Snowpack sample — Snodgrass Mountain, Crested Butte, Colorado (2/4/25, 12:06 PM MST)
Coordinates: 38.923, -106.968
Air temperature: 35 °F
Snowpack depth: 80 cm
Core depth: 80 cm
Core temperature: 32 °F
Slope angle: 14°, slope face: 78°
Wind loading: low
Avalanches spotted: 0
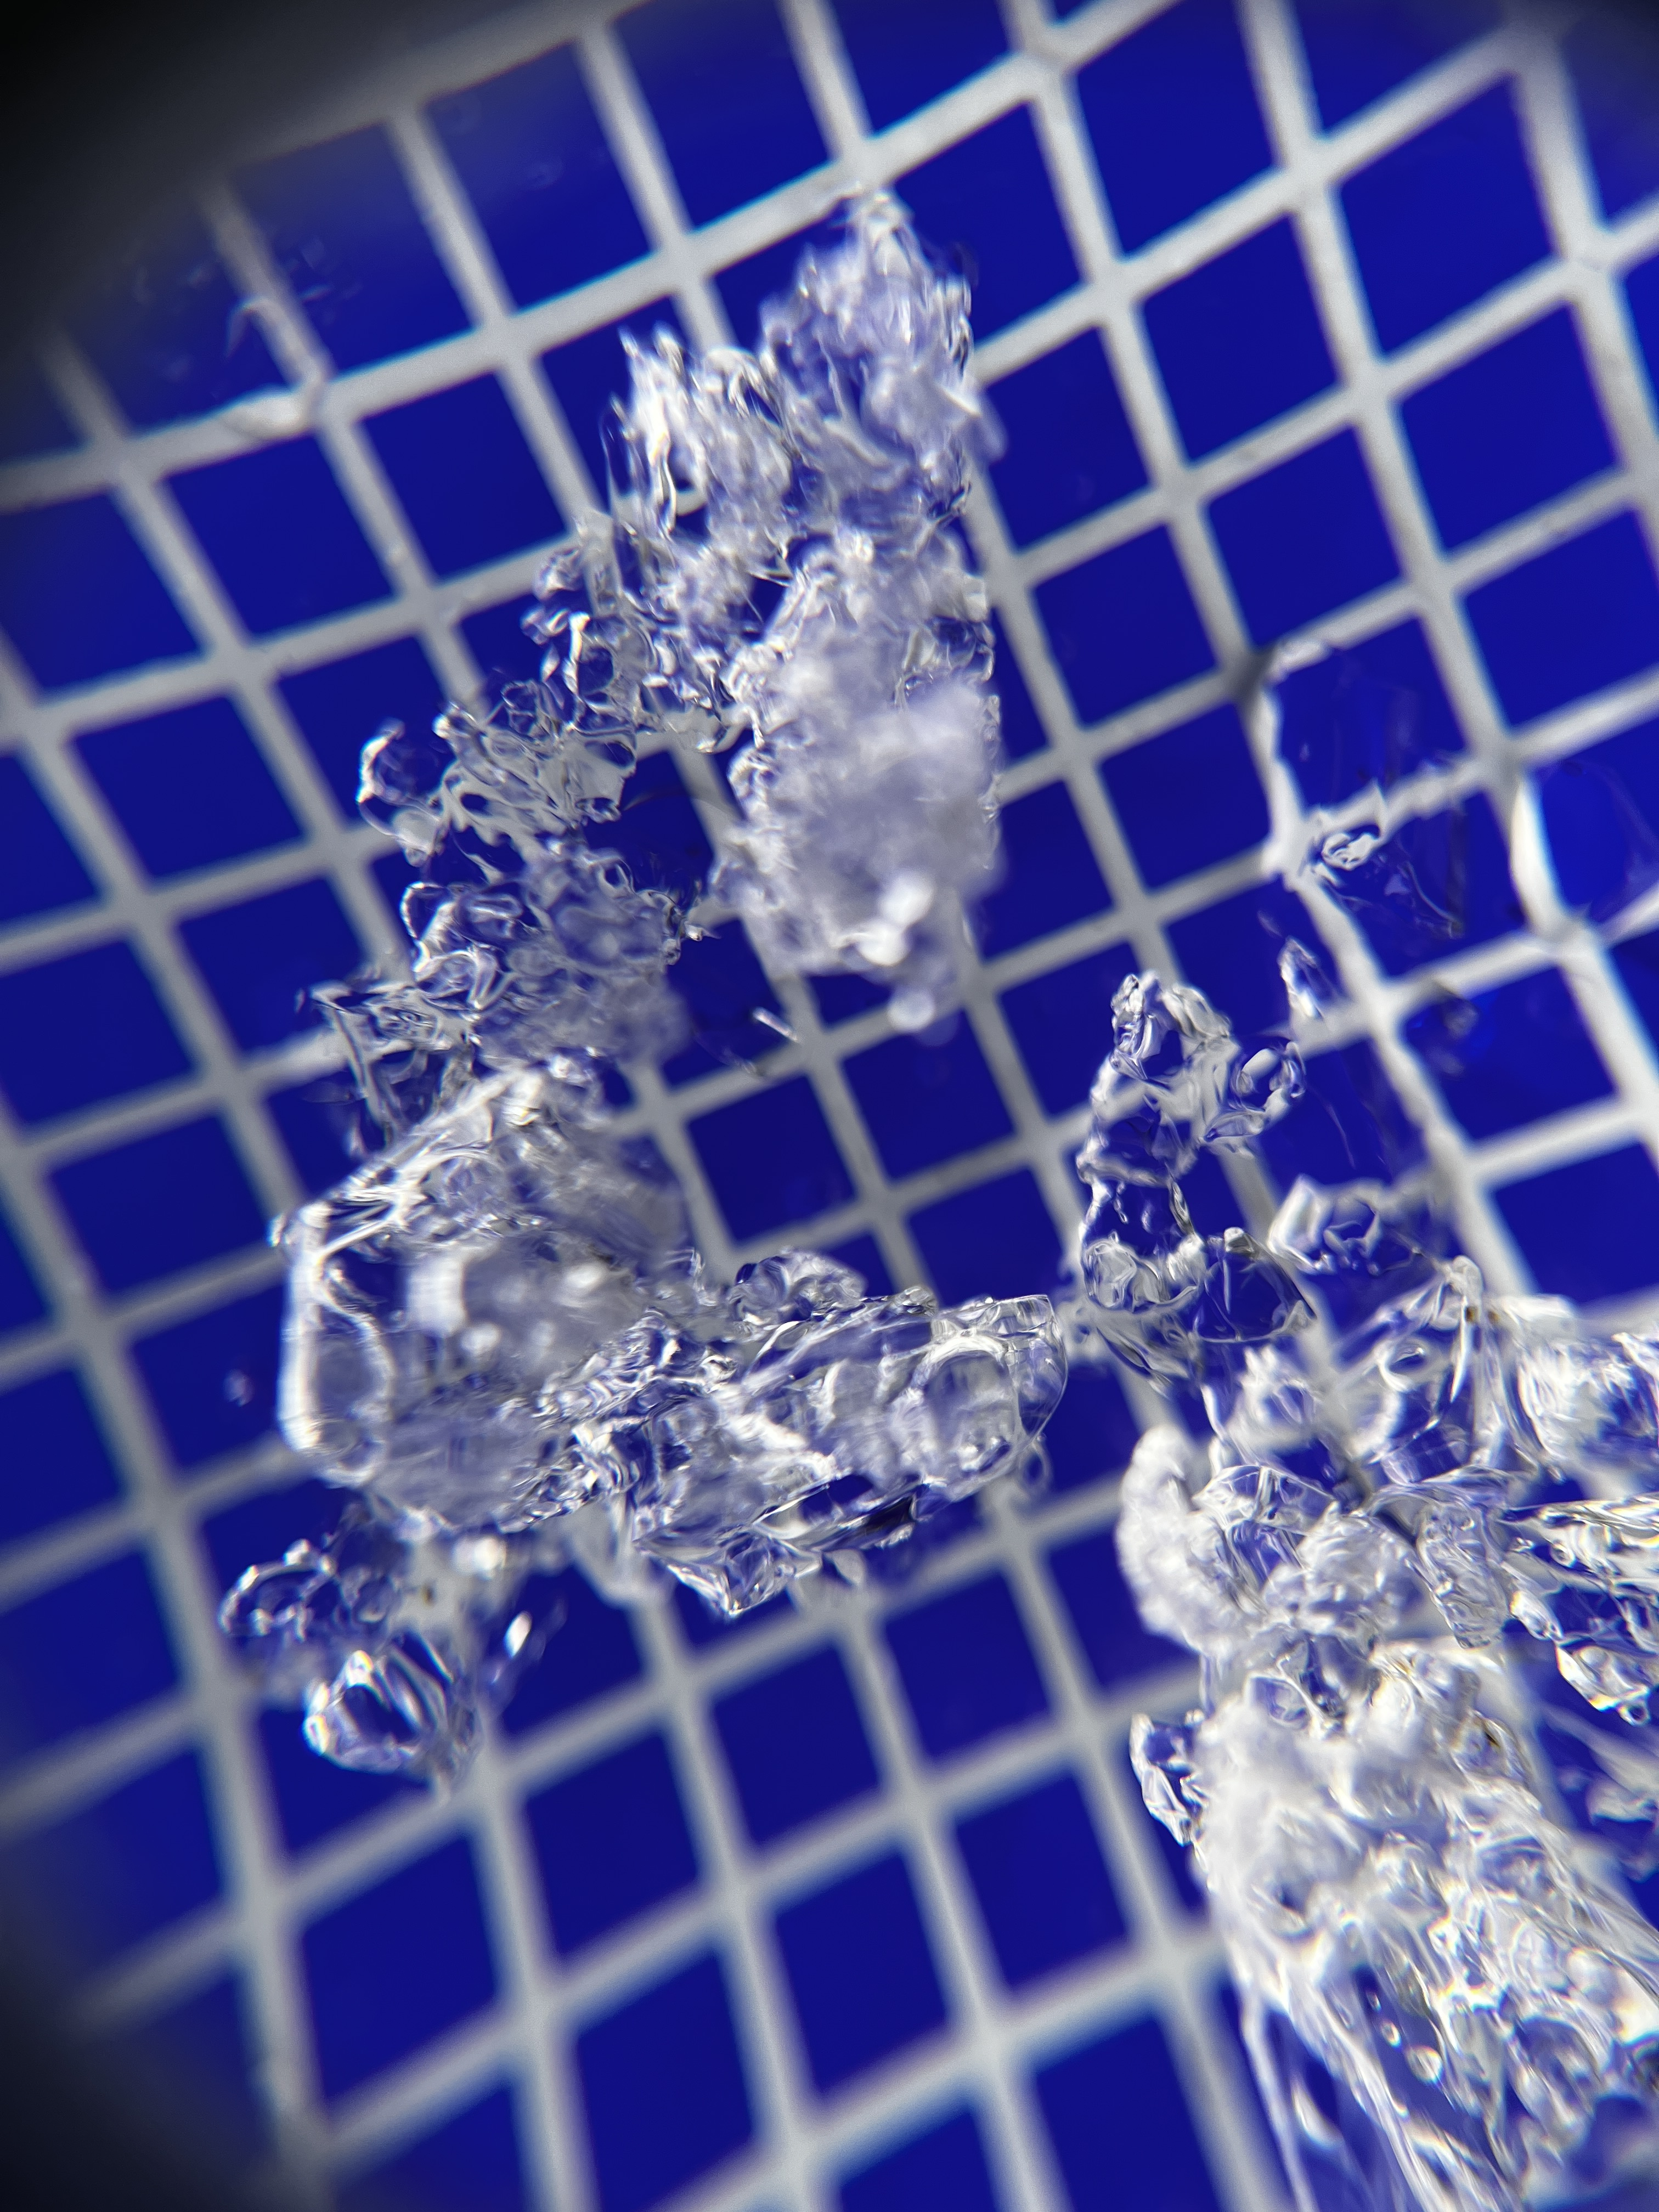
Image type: magnified_profile
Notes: No avalanches nearby, unusually warm weather for the last month reported by residents, Collected 25 yards from treeline